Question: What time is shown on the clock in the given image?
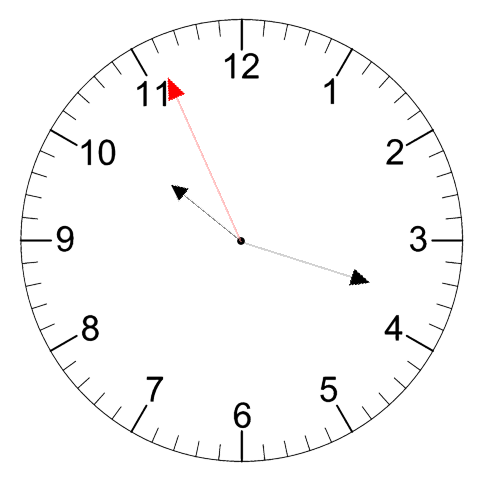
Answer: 10:17:56